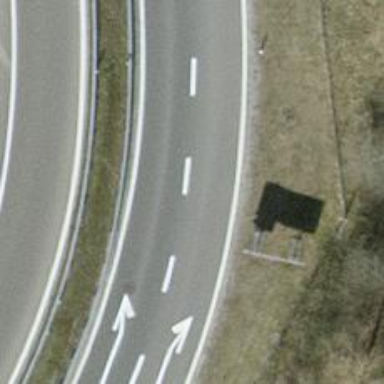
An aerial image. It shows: Asphalt trunk link road.